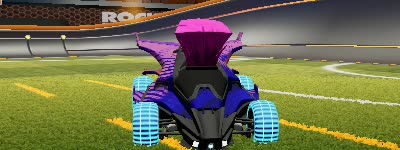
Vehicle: aftershock